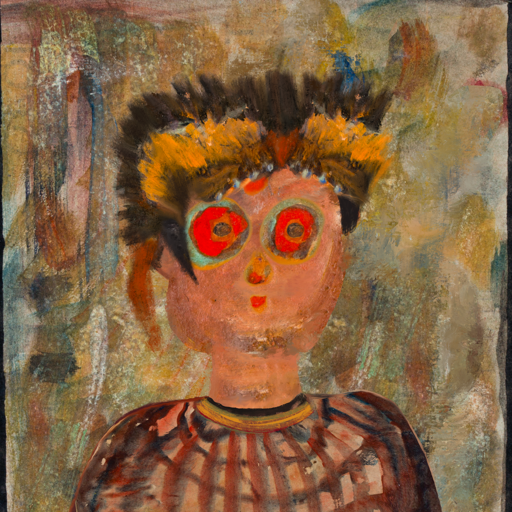
Background: Pipe, Head And Neck Front: Boggyland, Face Front: Sisters, Bust: Orphan, Hair Front: Roy_Bahadur, Head Accessory: Gypsy_Queen, Second Necklace: Blank, Necklace: Mother_And_Son_Son, Baby: Blank